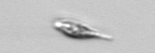
Label: Euglena